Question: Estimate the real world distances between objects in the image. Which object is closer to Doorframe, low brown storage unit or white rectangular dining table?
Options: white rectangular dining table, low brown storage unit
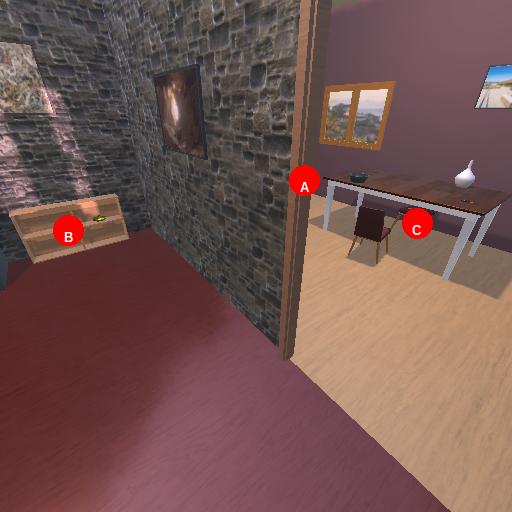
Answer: white rectangular dining table